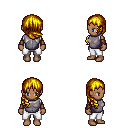
a pixel art fantasy rpg character, female body template, human, dark skin, steel chest armor, white pants, blonde right-swept hairstyle, leather bracers, four views (front, back, left, right), 2x2 character sprite sheet, small pixel art, hard edges, no anti-aliasing